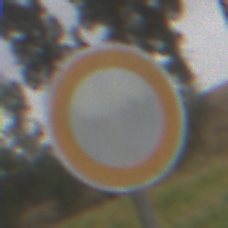
Verkehrszeichen: VerbotFahrzeugeAllerArt
Umgebung: Outdoor, Nature
Tageszeit: MorningAfternoon
Wetter: Overcast
Licht: Natural
Jahreszeit: NotSpecified
Kontrast: LowContrast